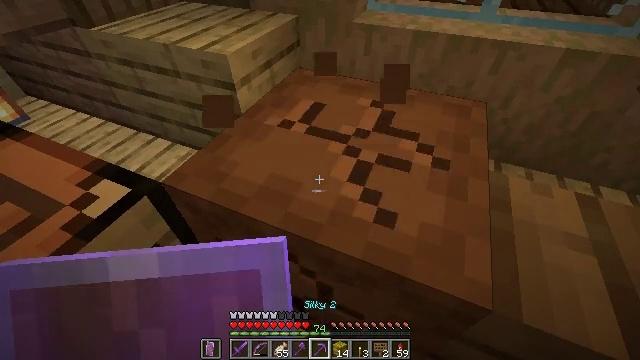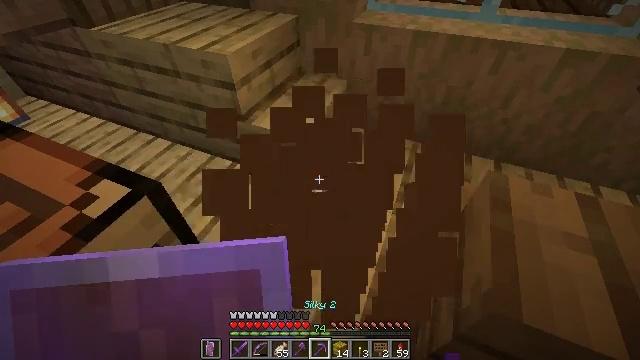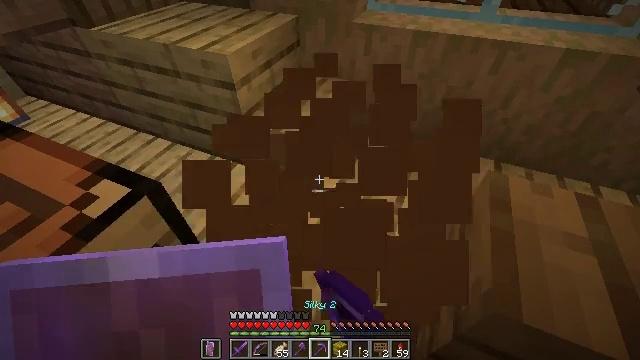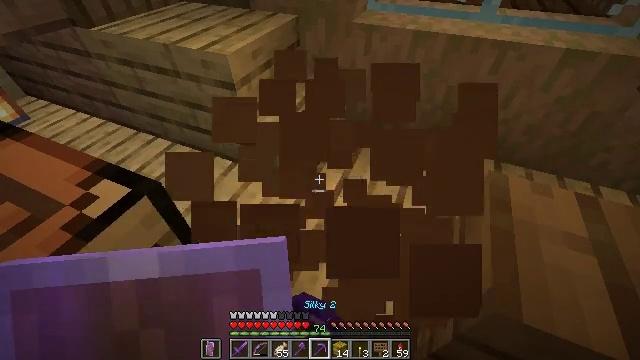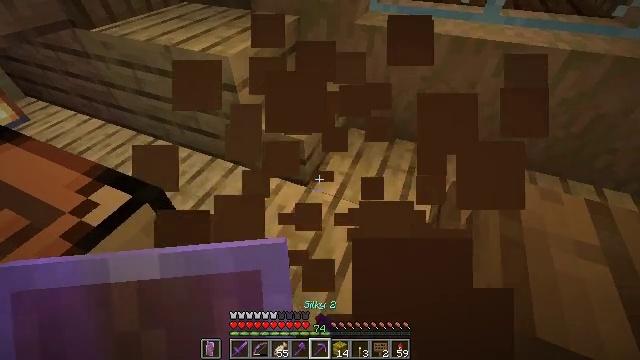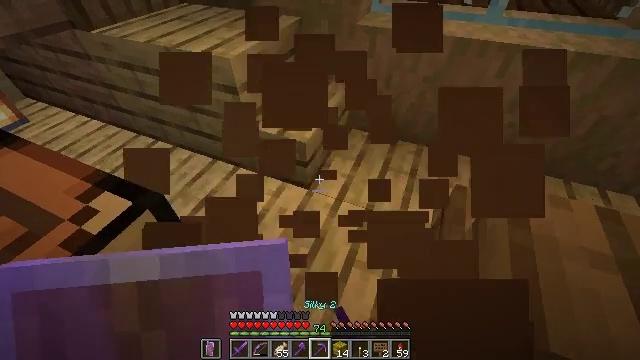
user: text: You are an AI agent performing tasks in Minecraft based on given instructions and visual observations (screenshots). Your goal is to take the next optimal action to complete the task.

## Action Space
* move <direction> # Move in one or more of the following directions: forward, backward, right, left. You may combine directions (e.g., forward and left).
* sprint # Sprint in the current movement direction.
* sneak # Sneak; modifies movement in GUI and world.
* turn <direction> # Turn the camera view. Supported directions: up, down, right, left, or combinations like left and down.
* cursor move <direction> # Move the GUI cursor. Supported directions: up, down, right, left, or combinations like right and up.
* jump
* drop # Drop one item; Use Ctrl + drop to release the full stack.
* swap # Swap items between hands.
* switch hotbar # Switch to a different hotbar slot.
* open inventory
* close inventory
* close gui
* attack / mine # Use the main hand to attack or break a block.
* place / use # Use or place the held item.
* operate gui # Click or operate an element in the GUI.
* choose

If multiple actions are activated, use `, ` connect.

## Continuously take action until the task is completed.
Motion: motion action
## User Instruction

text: Break the brown shulker box to pick it up.
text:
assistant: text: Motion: attack / mine
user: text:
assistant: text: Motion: no_op
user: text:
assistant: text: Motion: no_op
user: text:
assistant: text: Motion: move forward
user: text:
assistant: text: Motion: move forward
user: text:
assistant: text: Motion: no_op